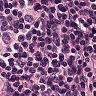
Metastatic tissue present: yes